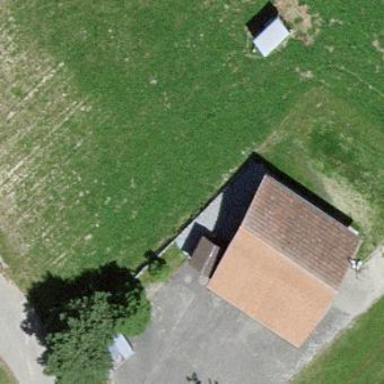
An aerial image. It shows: Shooting sport building.